Chest X-ray. View position: AP
Patient age: 16
Patient sex: M
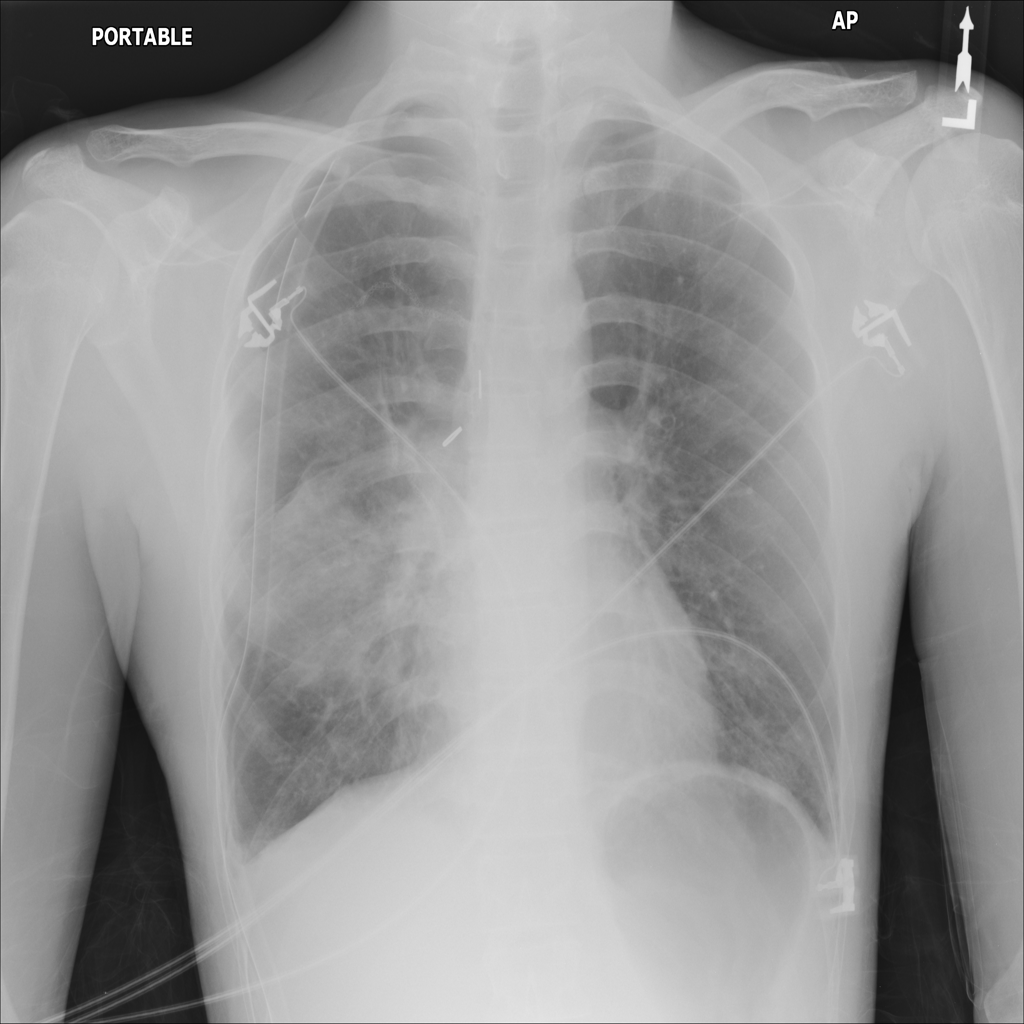
Finding: Pneumothorax